Question:
As you as see above this is what I currently have. I wish to have the text centered beneath each icon.
Here is the HTML:
'''
<div class="wallet-actions-section">
<div class="container">
<div class="row">
<div class="col-md-11 col-sm-12">
<div class="wallet-action-col">
<a href="~/Views/Account/Login.cshtml"><img src="~/assets/images/icons/send-icon.png" /></a>Send or Request
<a href="~/Views/Account/Login.cshtml"><img src="~/assets/images/icons/add-money-icon.png" /></a>Send or Request
<a href="~/Views/Account/Login.cshtml"><img src="~/assets/images/icons/withdraw-icon.png" /></a>Send or Request
<a href="~/Views/Account/Login.cshtml"><img src="~/assets/images/icons/security-icon.png" /></a>Send or Request
<a href="~/Views/Account/Login.cshtml"><img src="~/assets/images/icons/exchange-icon.png" /></a>Send or Request
</div>
</div>
</div>
</div>
'''
Here is the css:
'''
.wallet-action-col {
height: 100px;
width: 90%;
margin:0 auto;
border-radius: 5px;
padding: 15px;
background-color: #f3f8fb;
color: #262626;
}
.wallet-actions-section {
margin-top:10px;
margin-bottom:10px;
}
'''
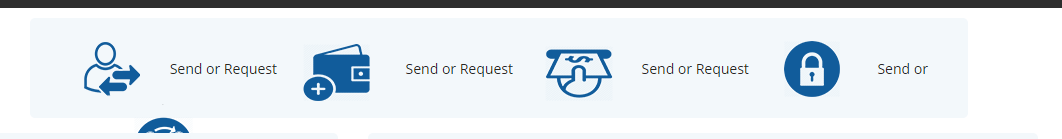
Answer: You can add '<br>' to break the text to the next line. Then create a new 'div' that surrounds each "box" with a 'class="wallet-action-box"' that centers everything.
'''
.wallet-action-box {
display:inline-table;
border:1px solid #aaa;
text-align:center
}
'''
<URL>